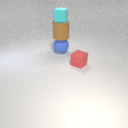
large brown rubber cylinder below small cyan rubber cube